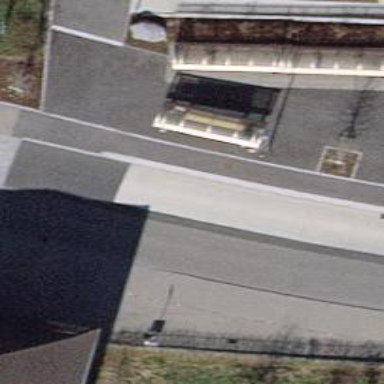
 serving as platform for public transportation."